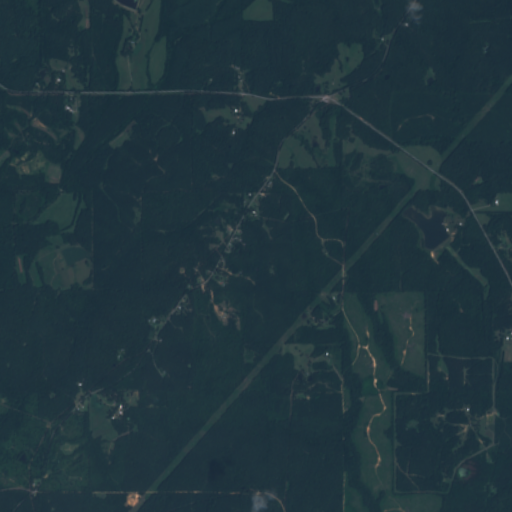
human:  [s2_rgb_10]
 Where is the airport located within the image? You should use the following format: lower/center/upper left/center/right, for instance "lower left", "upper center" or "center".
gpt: There is no airport in the image.